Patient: sex F, age 48
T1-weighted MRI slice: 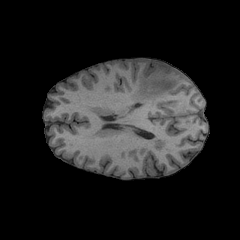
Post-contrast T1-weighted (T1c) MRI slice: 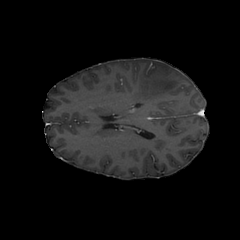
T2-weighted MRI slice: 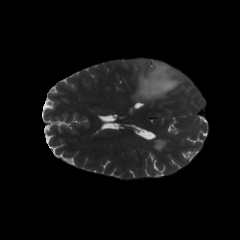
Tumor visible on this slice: yes
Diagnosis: Astrocytoma, IDH-mutant
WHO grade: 3